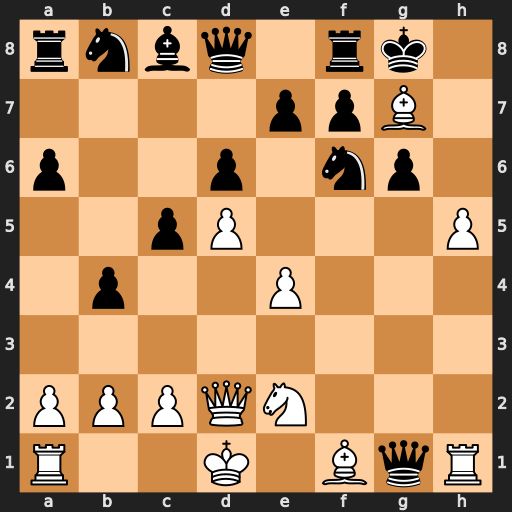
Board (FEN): rnbq1rk1/4ppB1/p2p1np1/2pP3P/1p2P3/8/PPPQN3/R2K1BqR
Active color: w
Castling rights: -
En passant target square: -
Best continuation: Qh6 Qxf1+ Rxf1